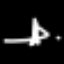
Label: The Eiffel Tower